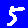
Digit: 5